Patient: sex F, age 89
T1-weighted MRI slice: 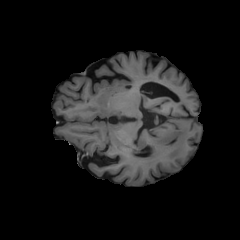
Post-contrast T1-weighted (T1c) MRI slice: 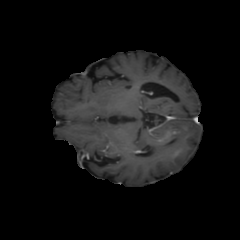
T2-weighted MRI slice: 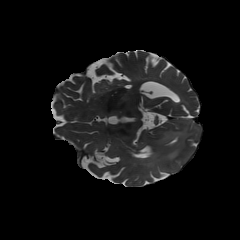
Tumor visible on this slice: yes
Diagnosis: Glioblastoma, IDH-wildtype
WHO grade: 4